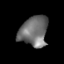
Tissue: skin
Cell type: Myeloid cells
Senescence score: 0.7443
Nuclear area (px): 834
Mean DAPI intensity: 112.153